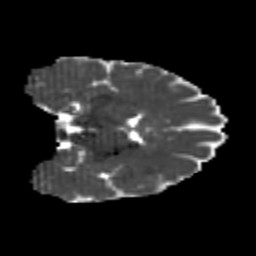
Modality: MD
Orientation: coronal
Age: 25
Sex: female
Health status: healthy
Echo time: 0.074 s